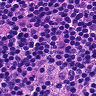
Metastatic tissue present: no